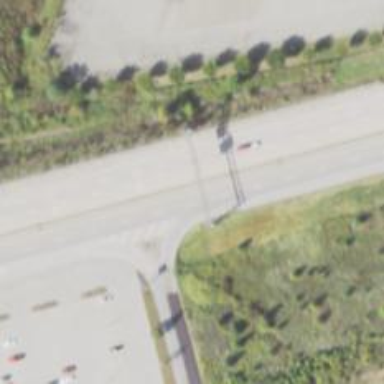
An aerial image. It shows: Expressway with asphalt surface classified as trunk highway.